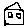
Label: house